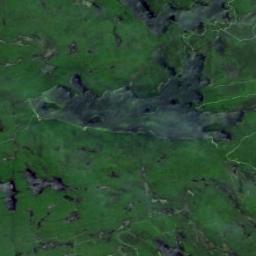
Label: wetland